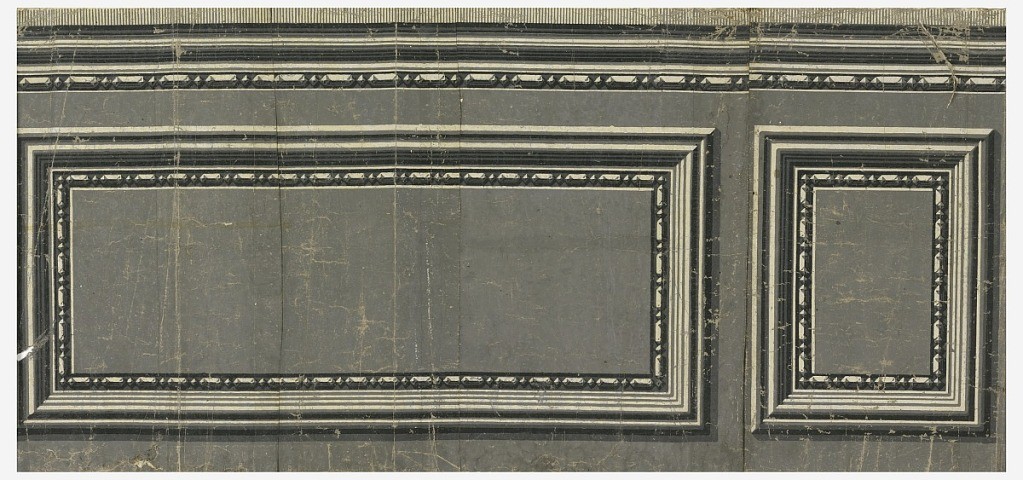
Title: Dado
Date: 1790
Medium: Block-printed on handmade paper
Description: Inset panel dado printed in grisaille: bead-and-reel motif on the interior of molding.

H# 314 ?